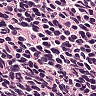
Metastatic tissue present: no